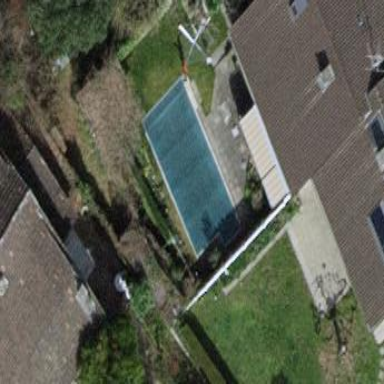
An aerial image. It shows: Swimming pool located in leisure land.